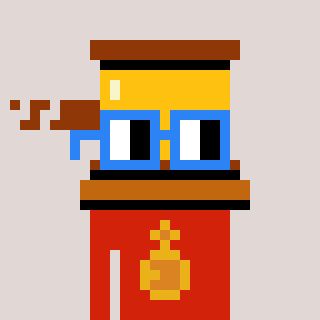
a pixel art character with square blue glasses, a gavel-shaped head and a red-colored body on a warm background